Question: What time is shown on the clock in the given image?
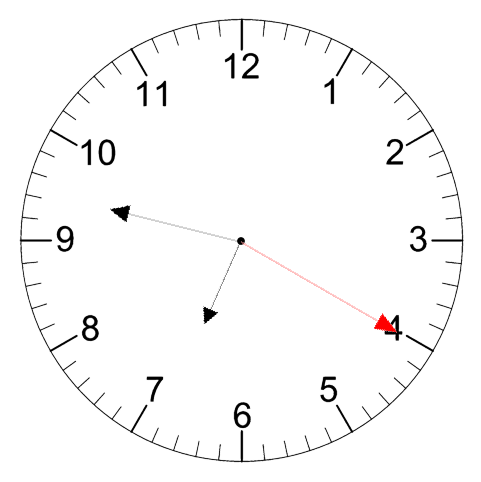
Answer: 06:47:20